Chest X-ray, PA view. Patient: 77 years old, sex M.
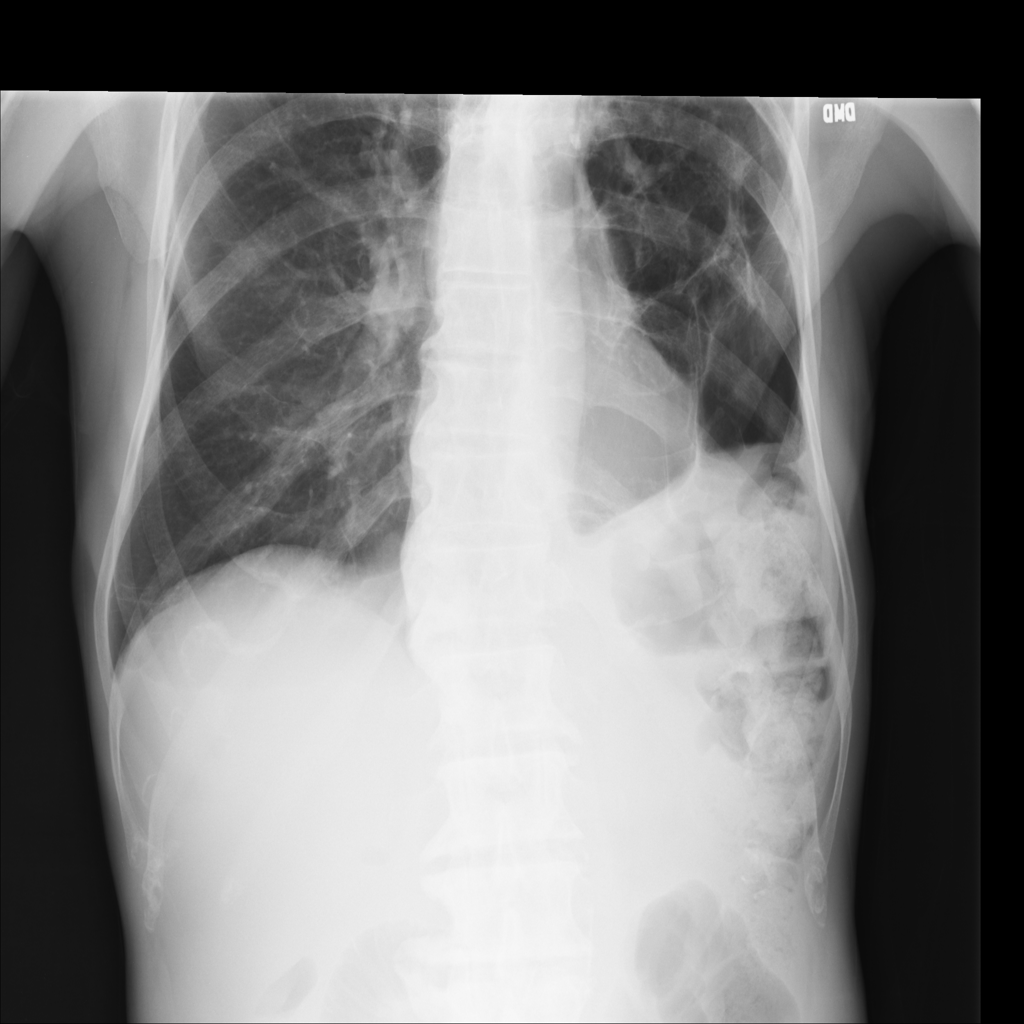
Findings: No Finding